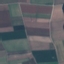
Land use / land cover: PermanentCrop